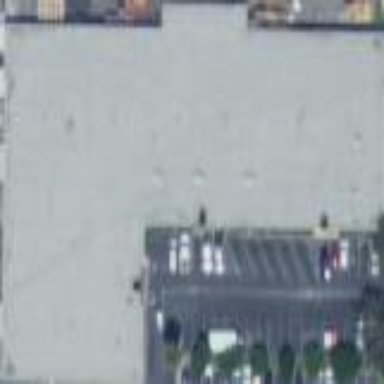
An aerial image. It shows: Building housing car repair shop.